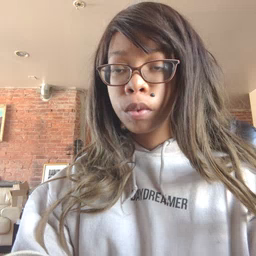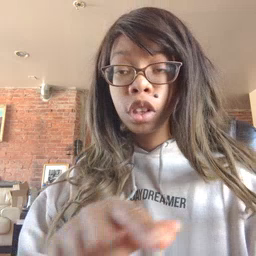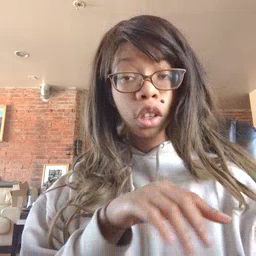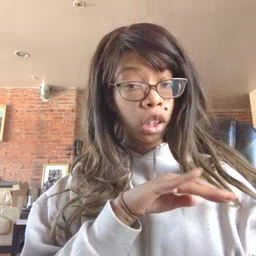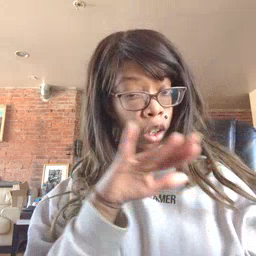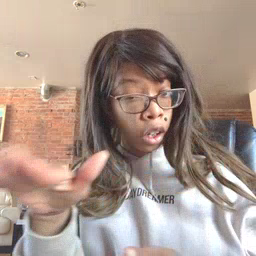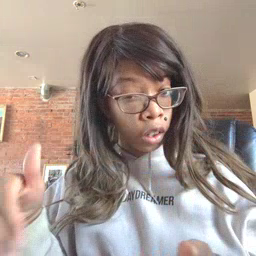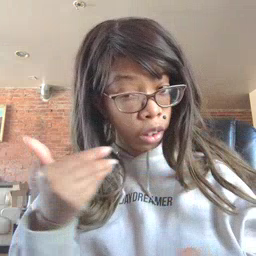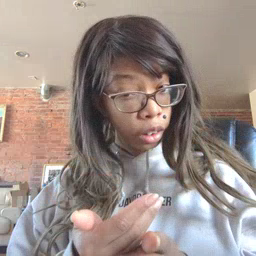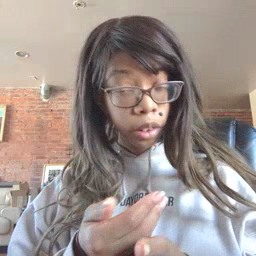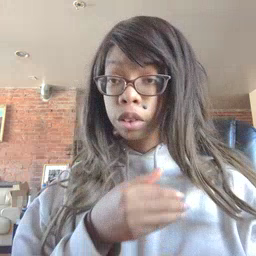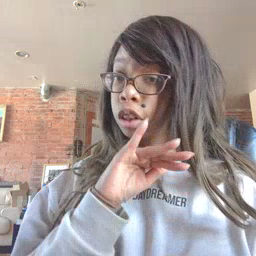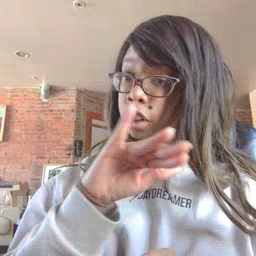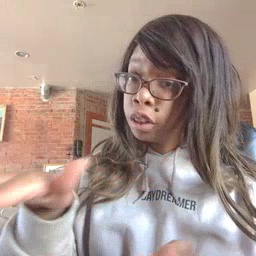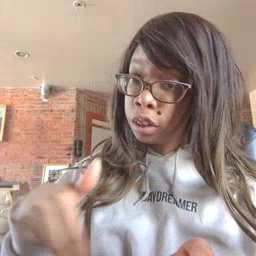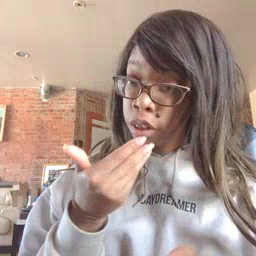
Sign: all